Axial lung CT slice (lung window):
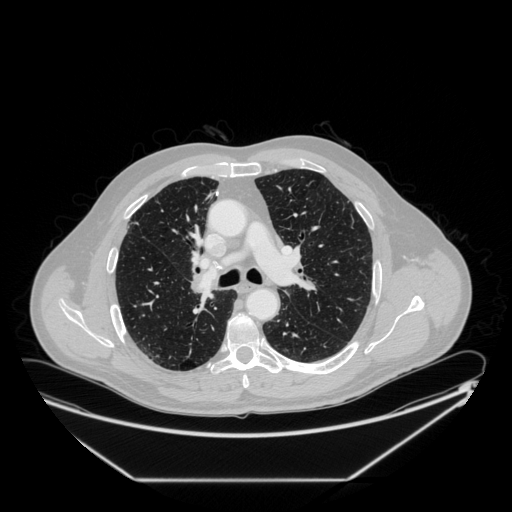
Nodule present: no